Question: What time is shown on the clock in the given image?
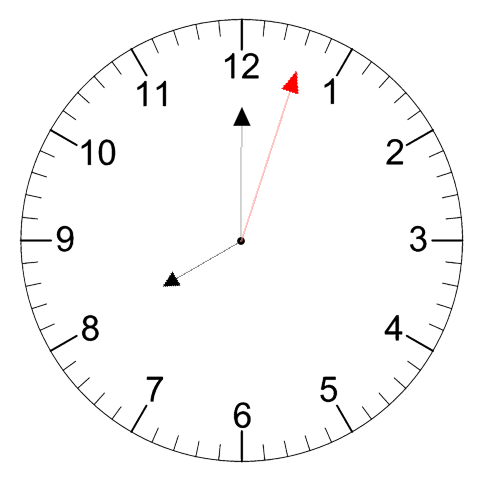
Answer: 08:00:03